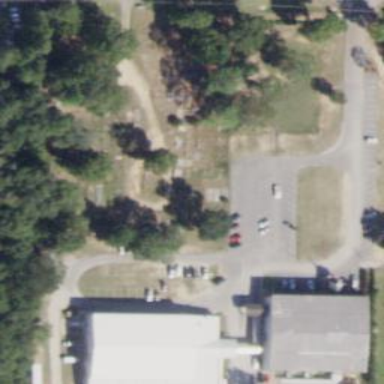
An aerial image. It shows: Cemetery.